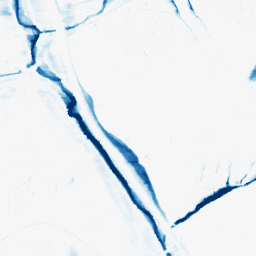
Category: morphological
Decomposition family: morphological_ellipse
Decomposition parameters: operation: closing
width: 5
height: 20
Upsampling method: bicubic
Upsampling parameters: scale: 4
Upsampling scale: 4